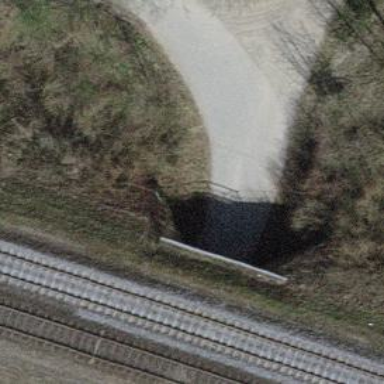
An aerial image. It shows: Track with grade 2 surface going through tunnel.